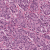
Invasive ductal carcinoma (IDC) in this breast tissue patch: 1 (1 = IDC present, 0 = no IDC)